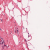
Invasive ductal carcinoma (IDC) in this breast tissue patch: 0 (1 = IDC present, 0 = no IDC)